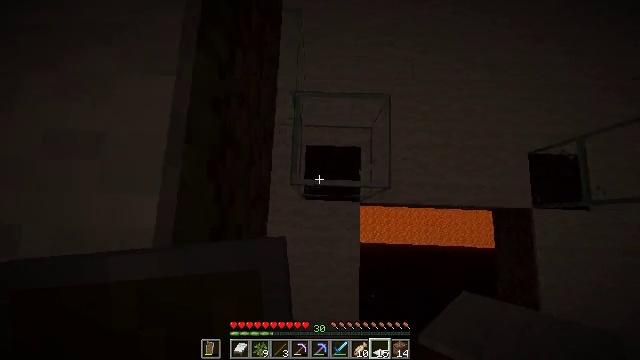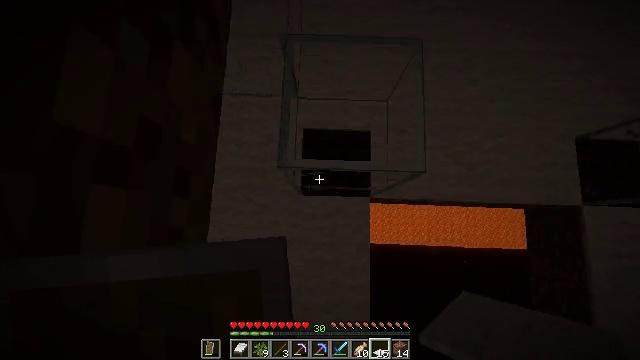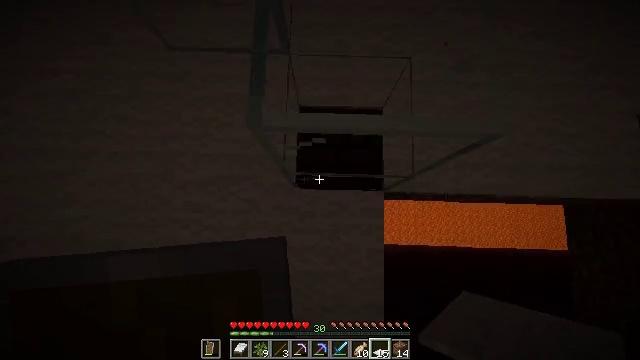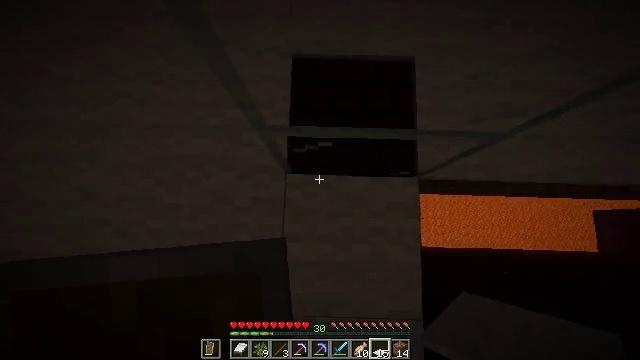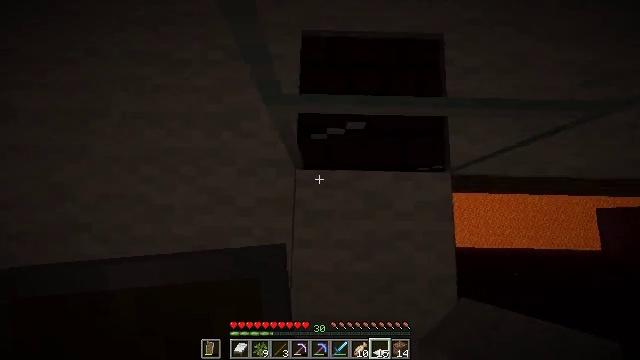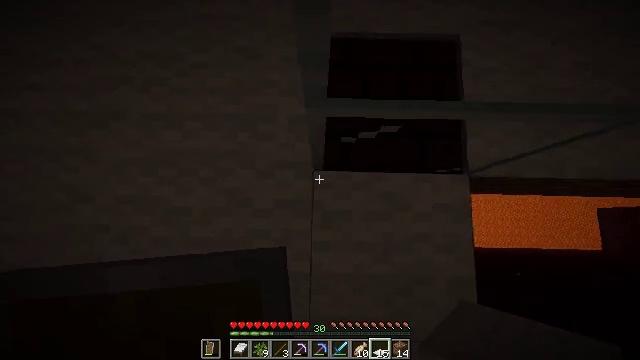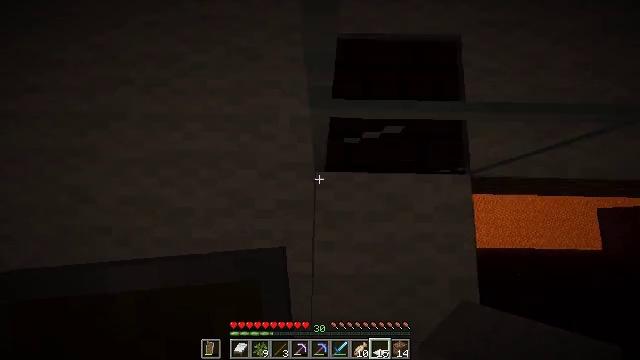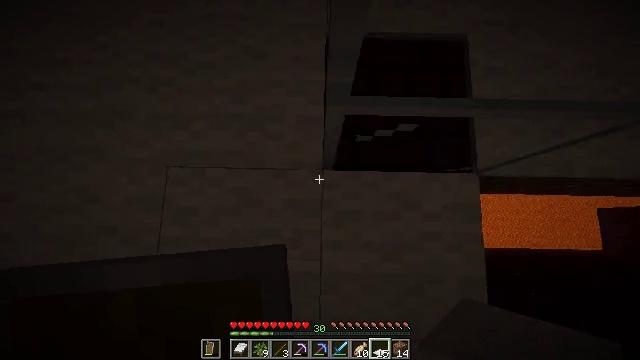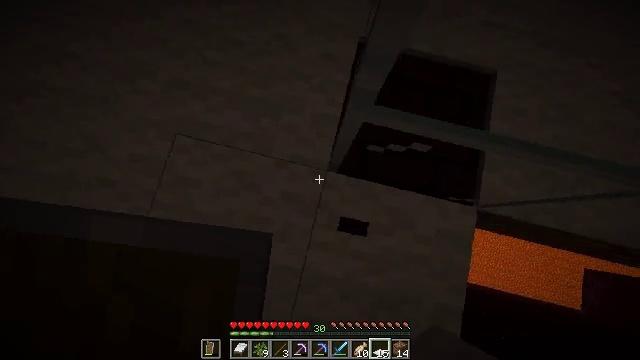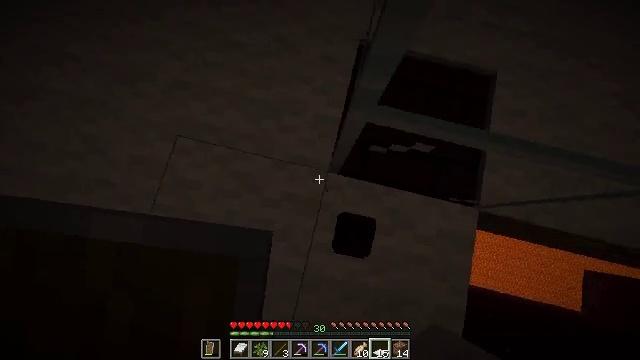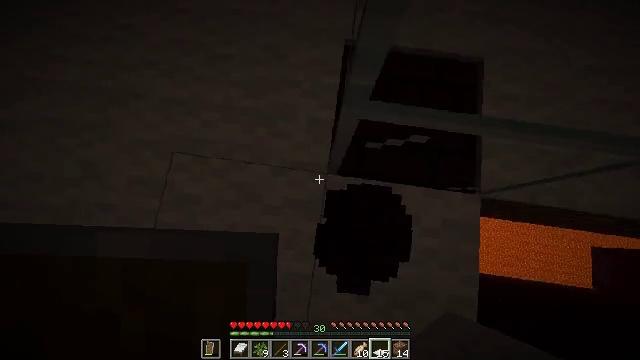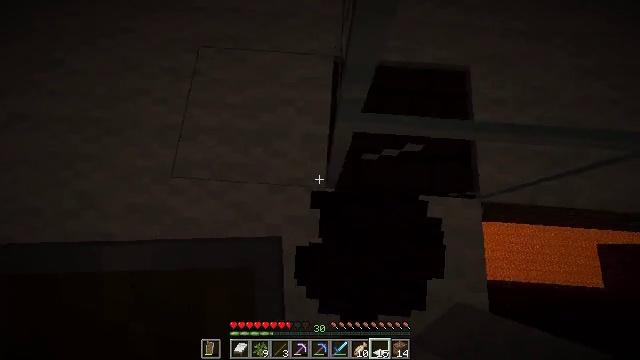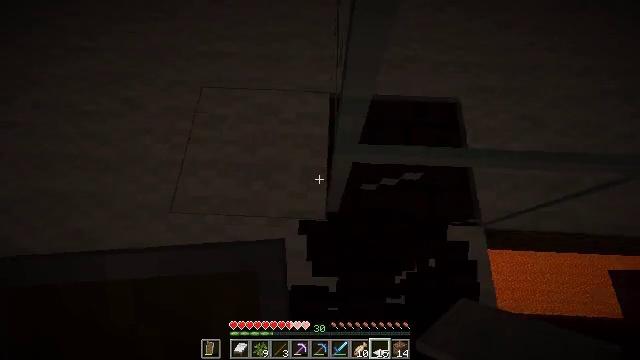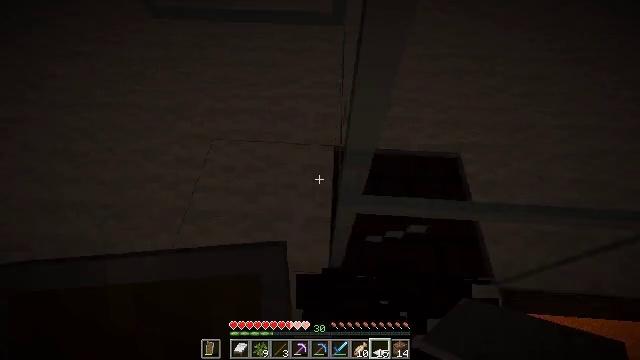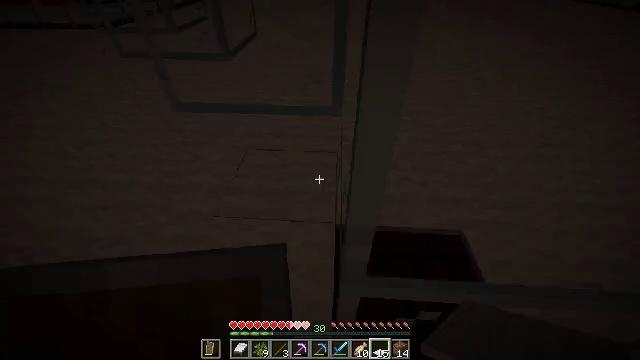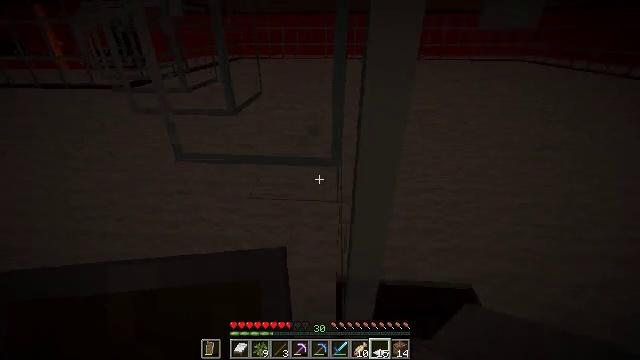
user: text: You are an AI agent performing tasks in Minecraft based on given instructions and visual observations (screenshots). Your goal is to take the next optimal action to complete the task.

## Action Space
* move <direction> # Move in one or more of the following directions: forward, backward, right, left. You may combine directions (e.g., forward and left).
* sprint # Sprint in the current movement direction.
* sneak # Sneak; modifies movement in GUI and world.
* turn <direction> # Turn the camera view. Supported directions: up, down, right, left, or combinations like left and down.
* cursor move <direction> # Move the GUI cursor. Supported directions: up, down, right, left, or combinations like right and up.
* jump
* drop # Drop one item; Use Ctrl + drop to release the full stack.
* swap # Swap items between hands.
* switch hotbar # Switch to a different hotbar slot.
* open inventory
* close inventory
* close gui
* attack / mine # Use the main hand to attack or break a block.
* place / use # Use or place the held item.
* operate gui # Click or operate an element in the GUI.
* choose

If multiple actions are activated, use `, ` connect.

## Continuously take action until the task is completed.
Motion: motion action
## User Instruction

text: Remove the glass to use the space.
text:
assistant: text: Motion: move left
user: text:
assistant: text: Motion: move left
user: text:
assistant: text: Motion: move left
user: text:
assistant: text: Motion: move left
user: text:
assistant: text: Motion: no_op
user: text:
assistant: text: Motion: no_op
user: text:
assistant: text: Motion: no_op
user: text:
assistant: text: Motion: no_op
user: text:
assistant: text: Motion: no_op
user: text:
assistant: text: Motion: no_op
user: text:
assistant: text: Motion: turn up
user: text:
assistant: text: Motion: turn up
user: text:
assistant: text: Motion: turn left and up
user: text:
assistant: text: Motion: turn up
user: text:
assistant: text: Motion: turn up
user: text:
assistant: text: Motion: turn up
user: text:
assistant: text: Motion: turn up
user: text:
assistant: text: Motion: turn up
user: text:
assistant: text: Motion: turn up
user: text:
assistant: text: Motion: turn up
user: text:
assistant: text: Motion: move left, turn up
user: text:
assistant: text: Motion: move left, turn up
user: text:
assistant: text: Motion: move left
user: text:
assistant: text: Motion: move left
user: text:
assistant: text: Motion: move left
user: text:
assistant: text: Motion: move left, turn up
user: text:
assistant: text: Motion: move left, turn up
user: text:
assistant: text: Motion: move left
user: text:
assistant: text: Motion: no_op
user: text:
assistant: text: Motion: no_op